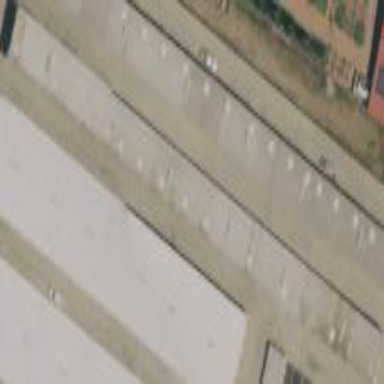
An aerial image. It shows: Warehouse building used for storing goods.